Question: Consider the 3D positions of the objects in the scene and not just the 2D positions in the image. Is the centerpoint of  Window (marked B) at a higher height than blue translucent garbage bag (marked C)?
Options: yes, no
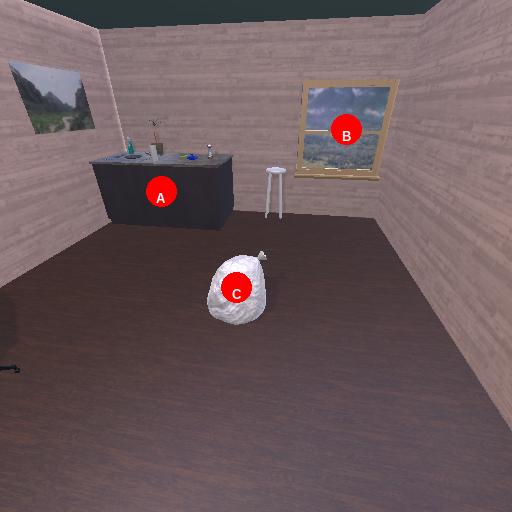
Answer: yes